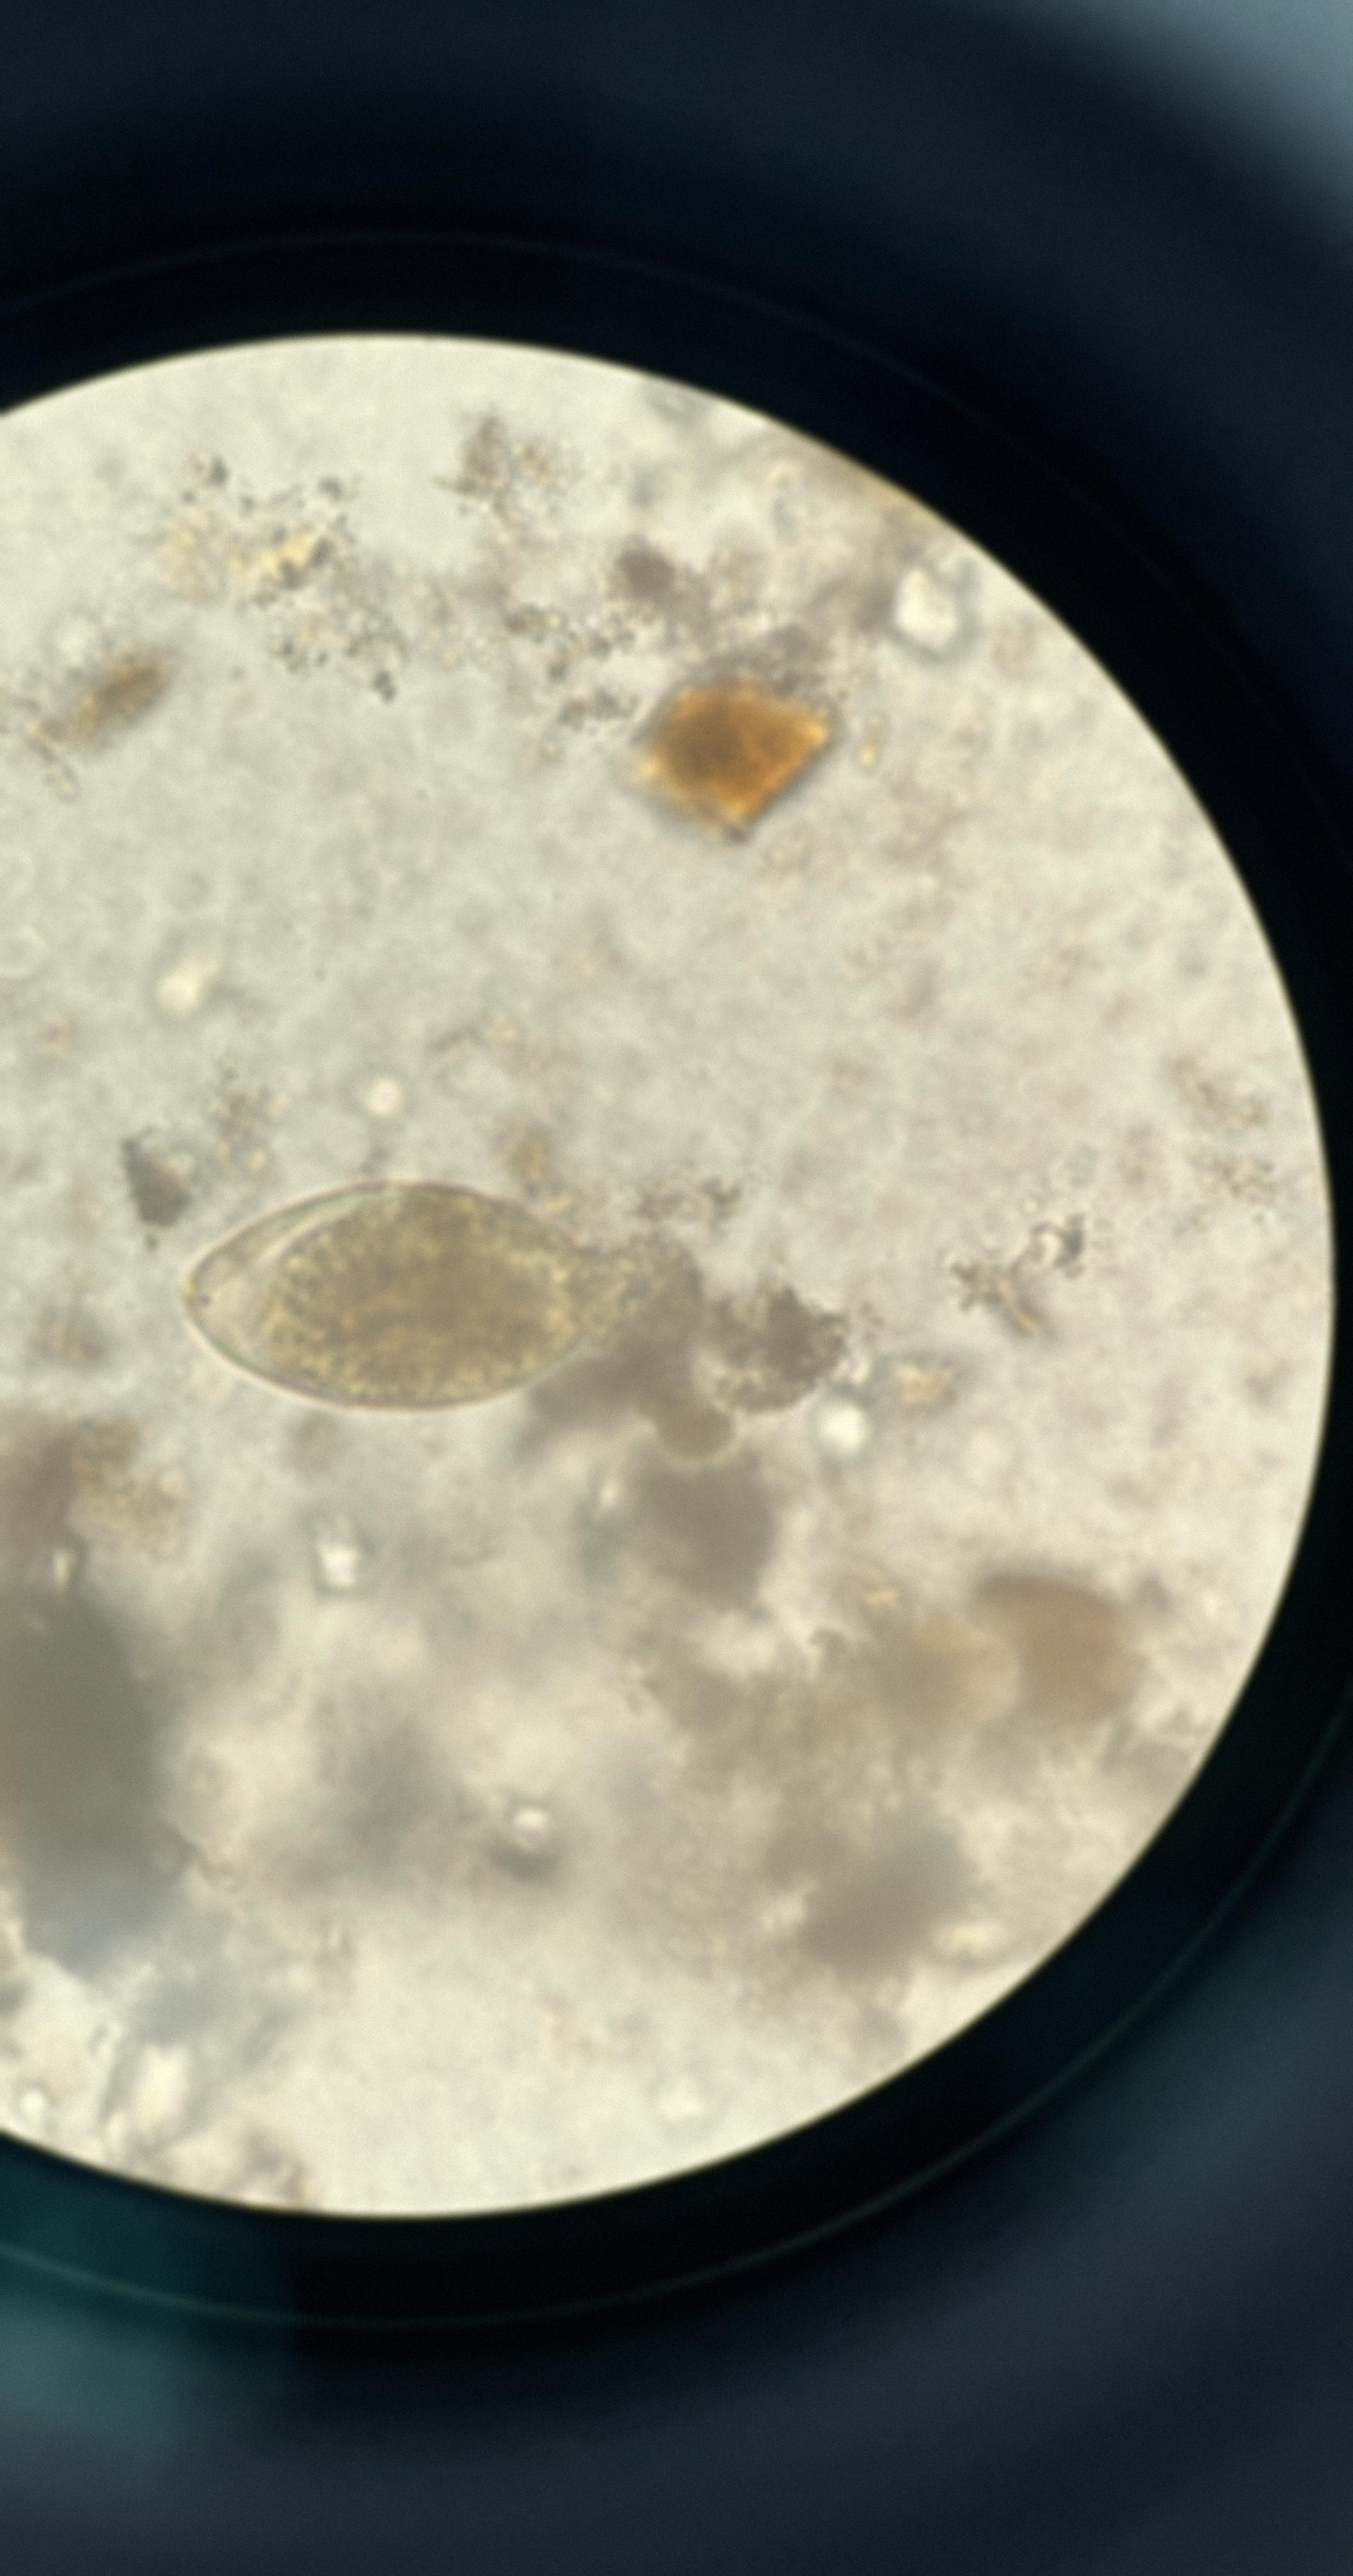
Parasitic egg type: Fasciolopsis buski